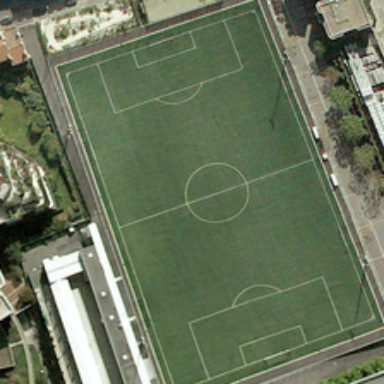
The footballground is next to a building .